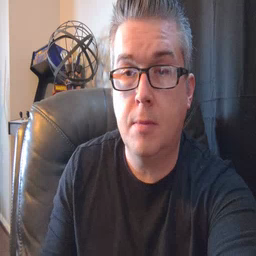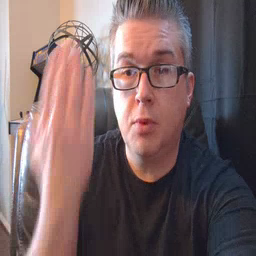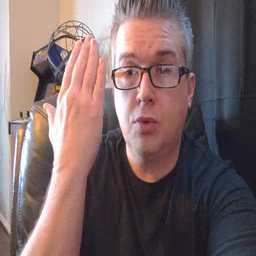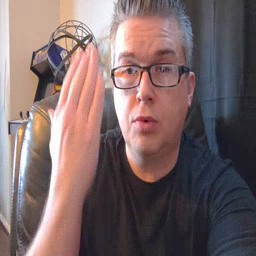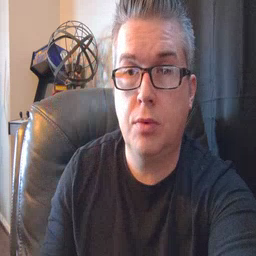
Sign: morning